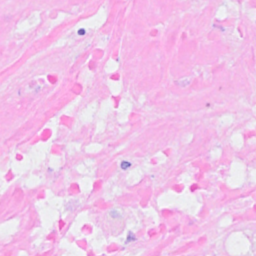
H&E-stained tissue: Breast